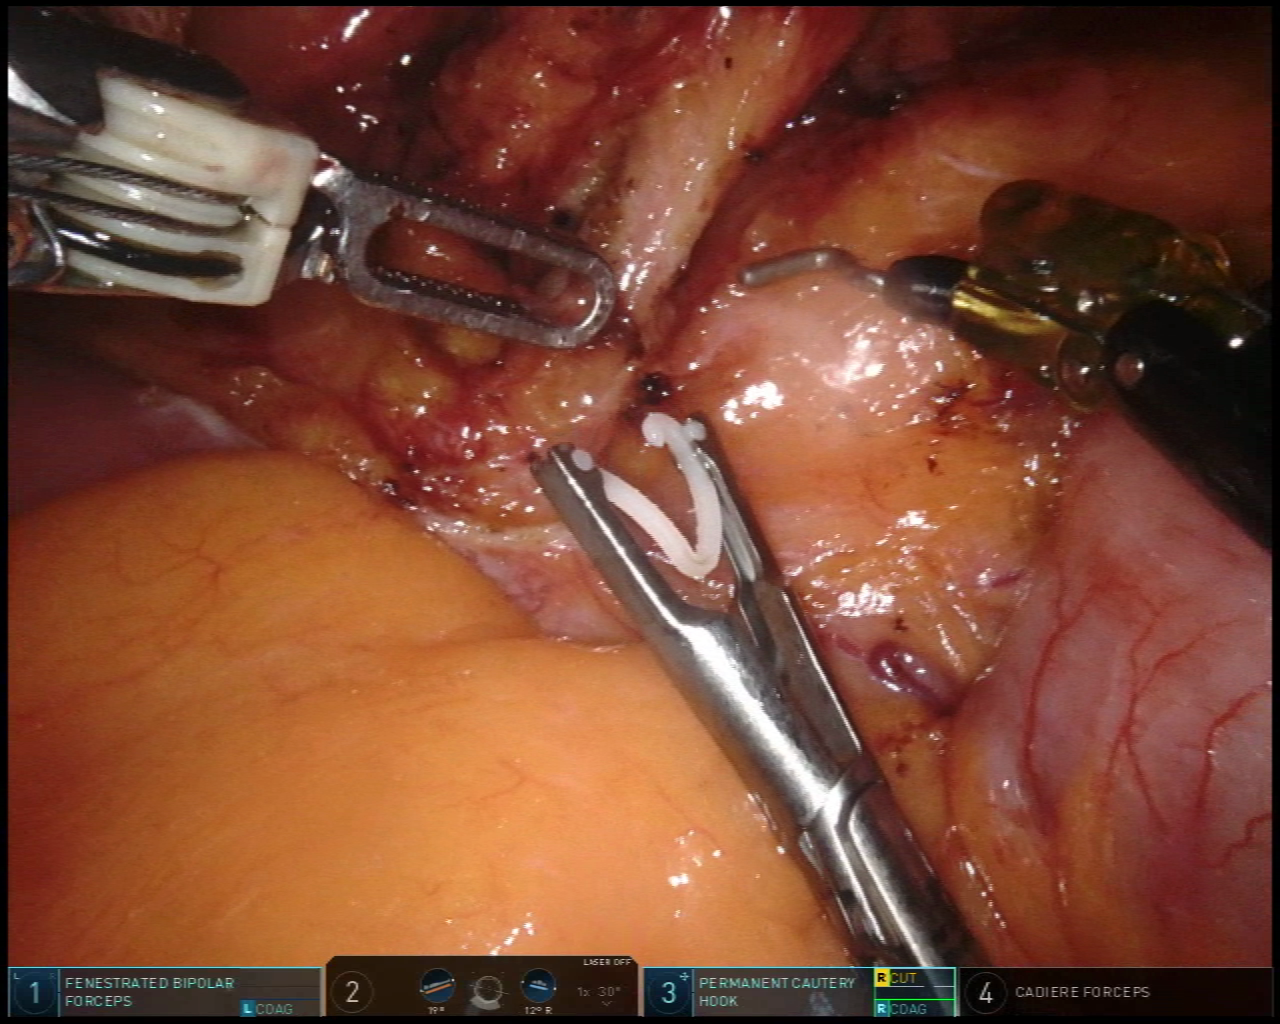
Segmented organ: inferior_mesenteric_artery
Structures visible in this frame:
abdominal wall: no
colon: no
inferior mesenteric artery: yes
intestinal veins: no
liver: no
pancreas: no
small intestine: yes
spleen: no
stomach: no
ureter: no
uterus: no
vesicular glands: no